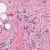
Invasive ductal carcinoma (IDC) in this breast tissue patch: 1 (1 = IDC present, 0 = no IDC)